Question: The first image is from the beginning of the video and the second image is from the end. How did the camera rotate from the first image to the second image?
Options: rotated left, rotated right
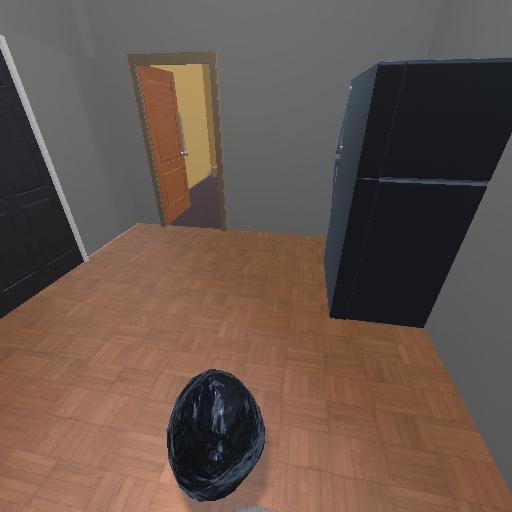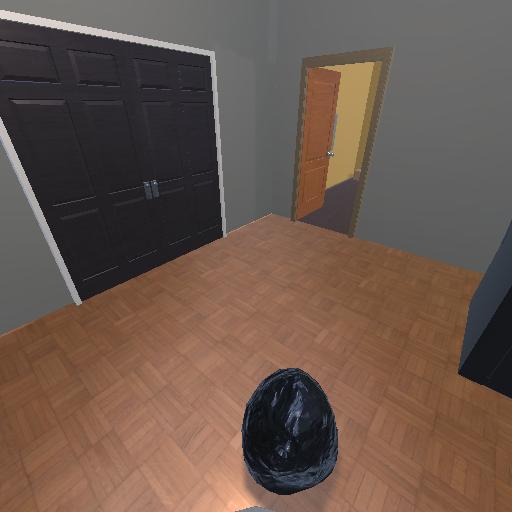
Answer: rotated left